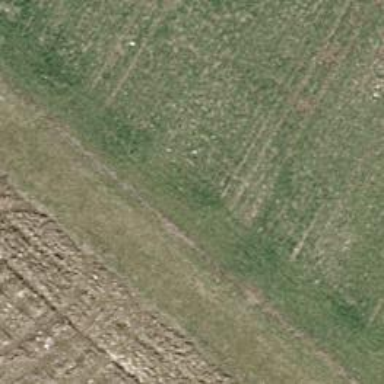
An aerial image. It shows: Grassy track with grade 5 track type.